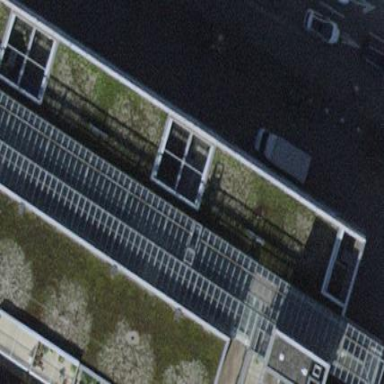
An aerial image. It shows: Office building.